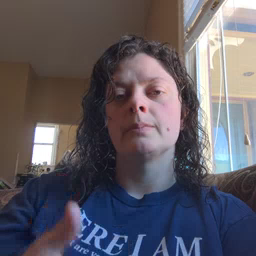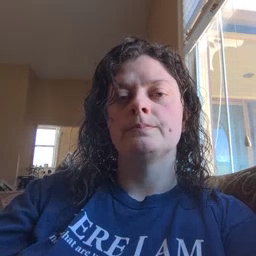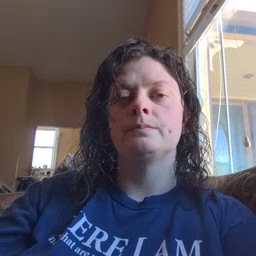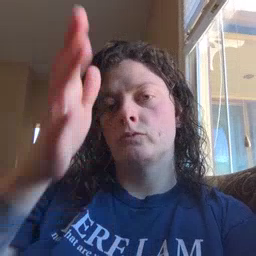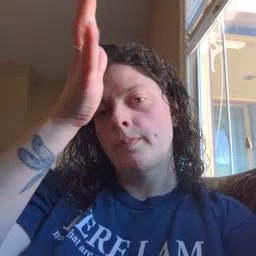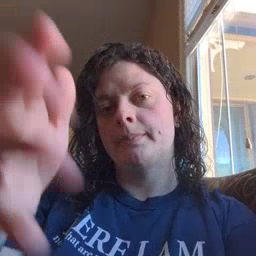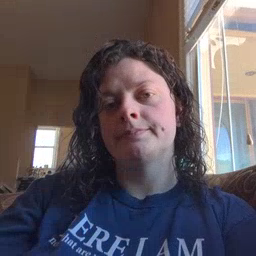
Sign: grandpa